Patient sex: M
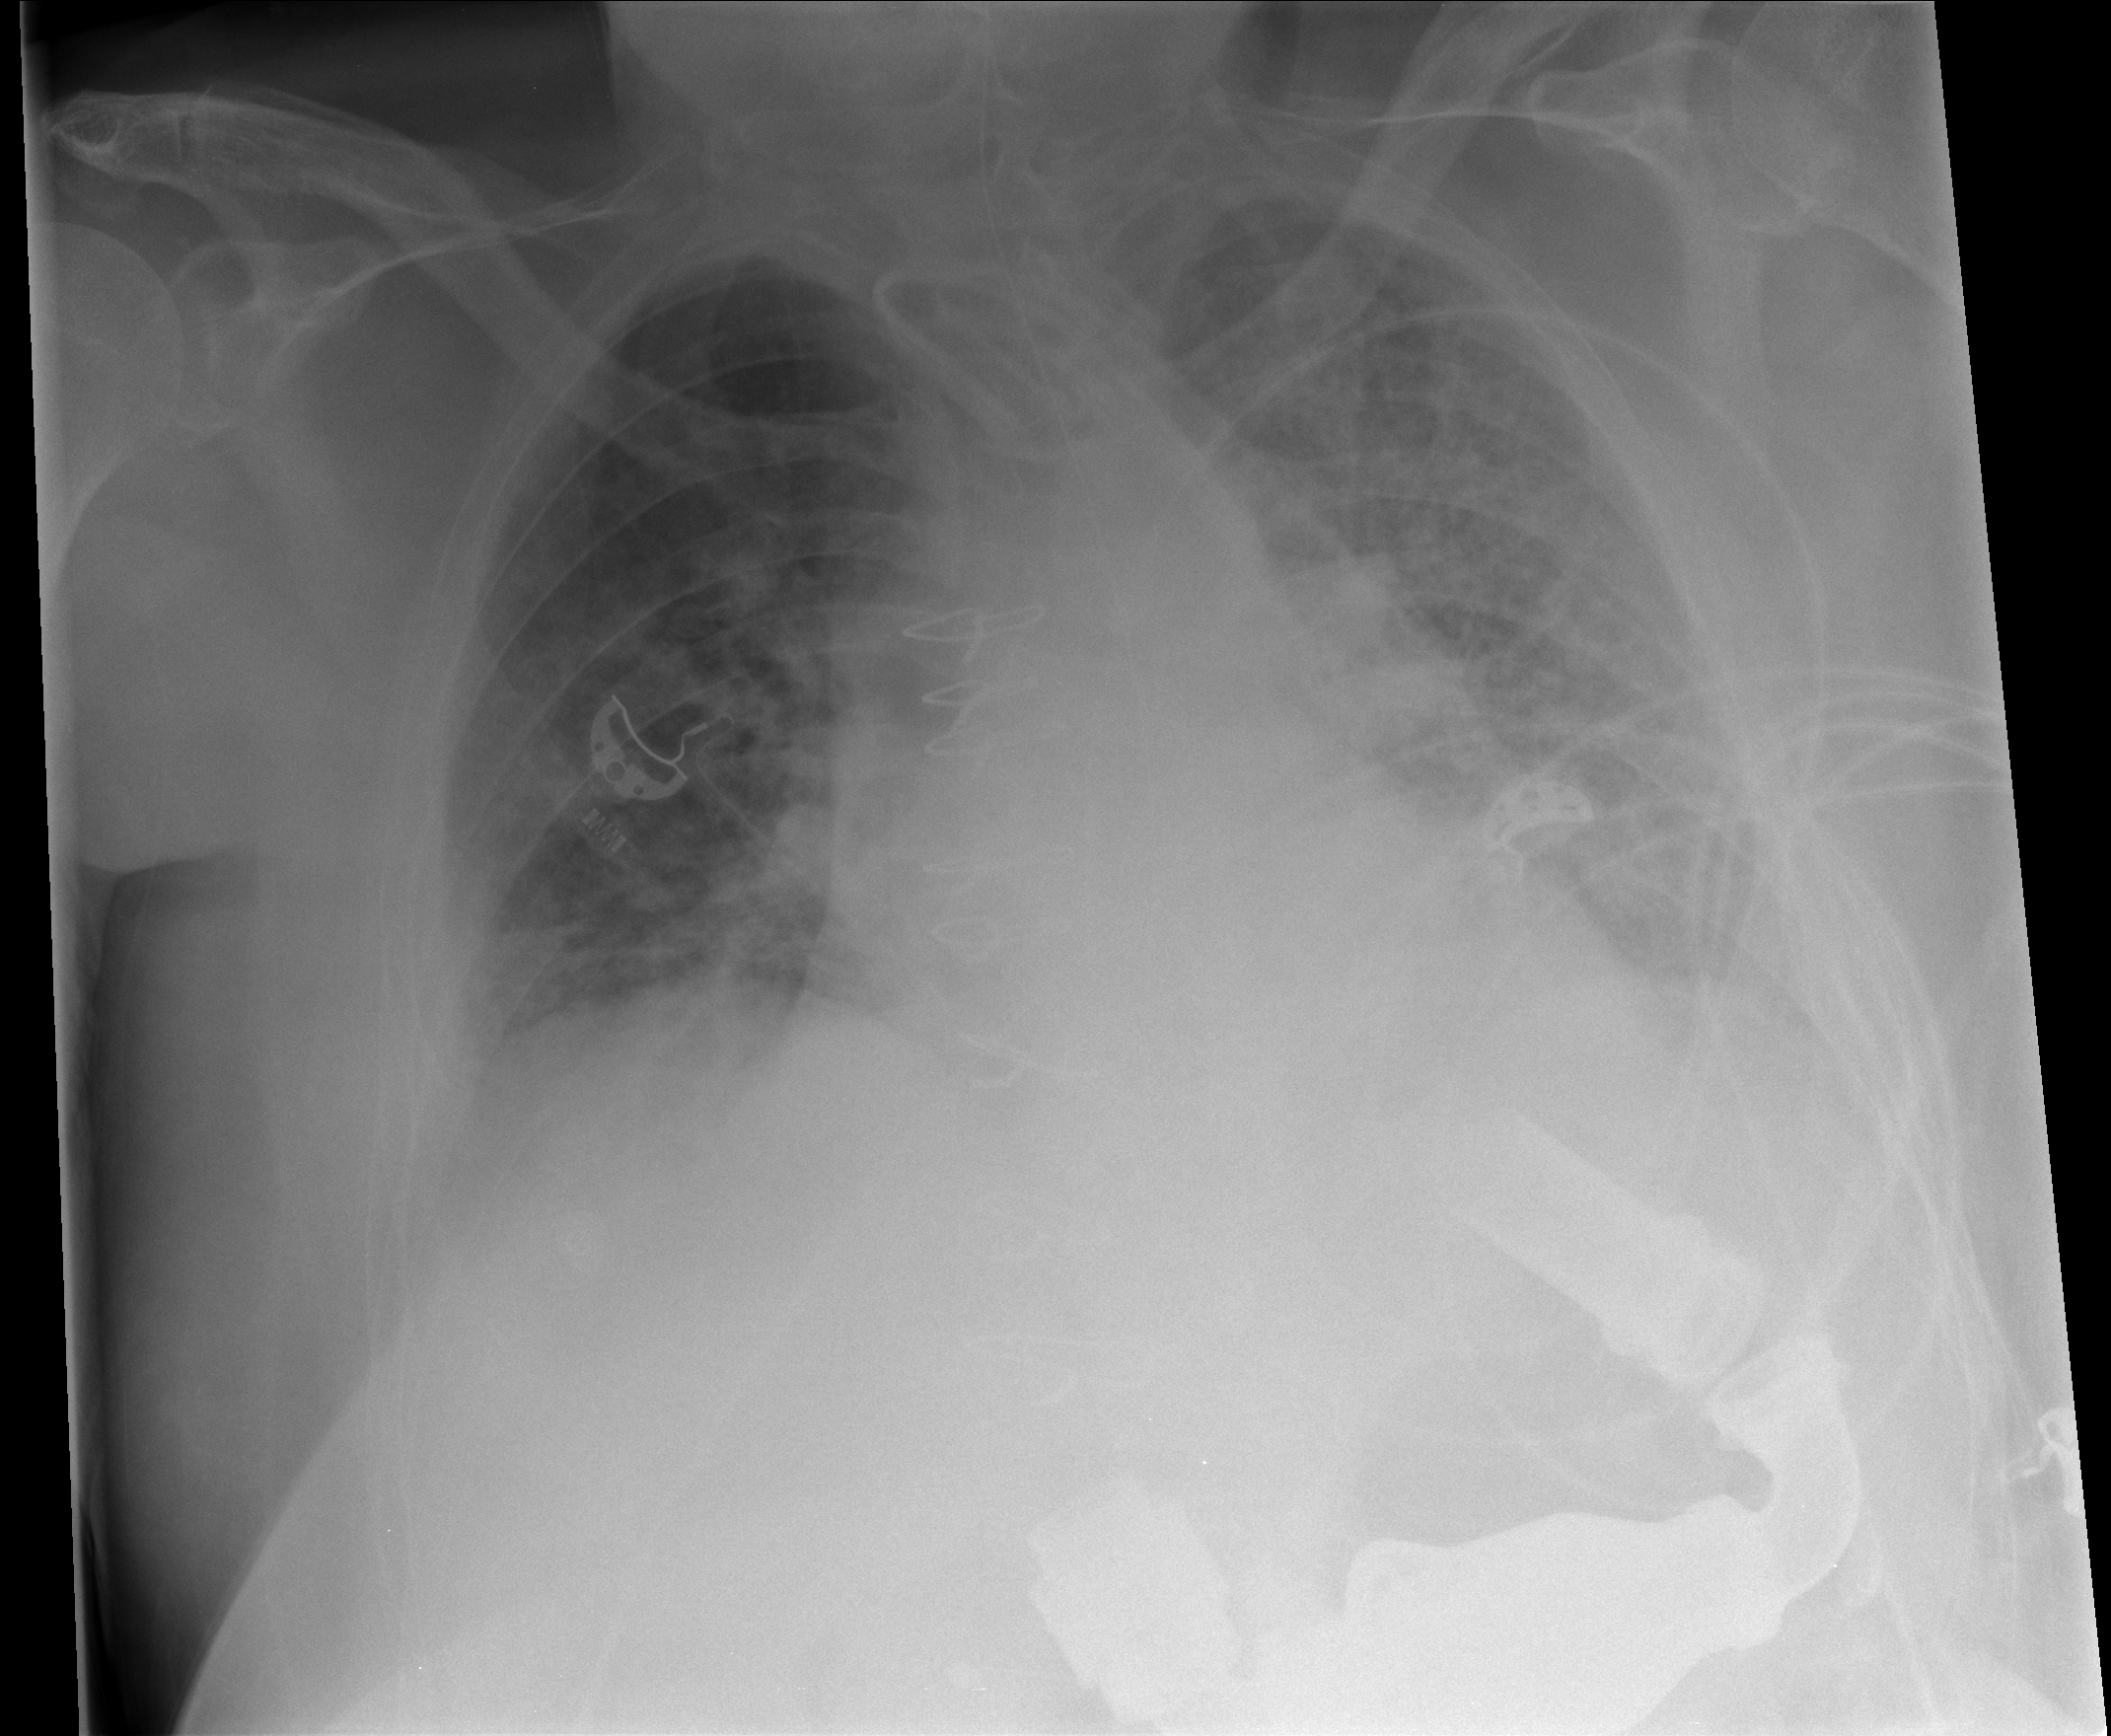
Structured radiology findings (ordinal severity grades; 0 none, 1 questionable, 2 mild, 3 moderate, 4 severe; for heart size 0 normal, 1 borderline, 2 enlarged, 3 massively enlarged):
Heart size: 2
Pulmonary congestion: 3
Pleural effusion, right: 2
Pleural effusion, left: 2
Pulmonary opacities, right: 2
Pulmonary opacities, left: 3
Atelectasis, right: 2
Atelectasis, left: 2